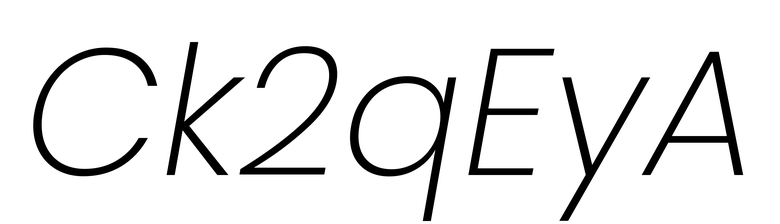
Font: Poppins-ExtraLightItalic